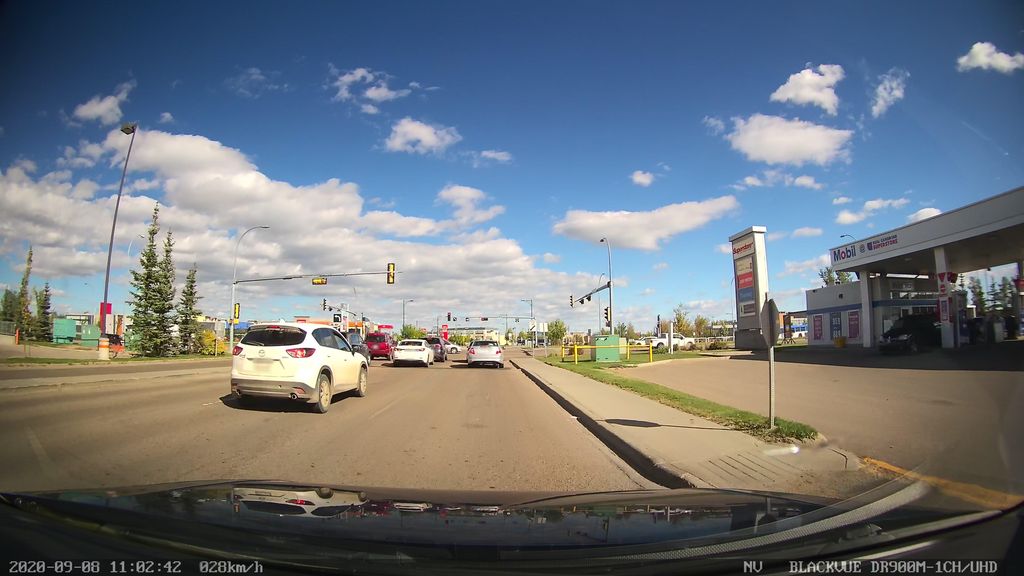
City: edmonton